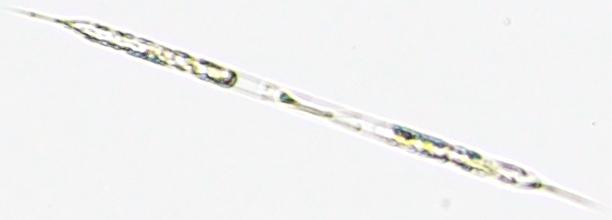
Label: Rhizosolenia